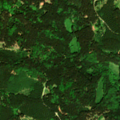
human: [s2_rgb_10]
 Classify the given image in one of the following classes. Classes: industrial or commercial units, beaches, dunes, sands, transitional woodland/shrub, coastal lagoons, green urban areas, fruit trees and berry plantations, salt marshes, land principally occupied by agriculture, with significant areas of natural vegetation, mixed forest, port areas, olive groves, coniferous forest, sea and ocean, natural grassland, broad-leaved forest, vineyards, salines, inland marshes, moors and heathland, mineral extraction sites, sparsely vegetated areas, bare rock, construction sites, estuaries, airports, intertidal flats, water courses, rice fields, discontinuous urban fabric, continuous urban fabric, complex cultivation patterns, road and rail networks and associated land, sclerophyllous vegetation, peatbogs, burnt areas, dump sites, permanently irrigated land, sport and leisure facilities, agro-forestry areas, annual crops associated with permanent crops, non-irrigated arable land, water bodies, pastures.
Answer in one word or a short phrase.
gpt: coniferous forest